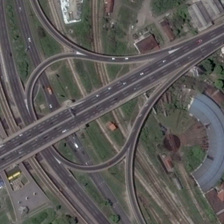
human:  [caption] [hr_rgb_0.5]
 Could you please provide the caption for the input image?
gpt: this wide straight flyover overpasses several roads with side roads connecting them .

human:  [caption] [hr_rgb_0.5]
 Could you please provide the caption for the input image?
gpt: there is a viaduct with a drop shaped loop lying over several roads and railways among trees .

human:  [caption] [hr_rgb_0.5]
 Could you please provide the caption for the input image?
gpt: several buildings and many green plants are near a viaduct .

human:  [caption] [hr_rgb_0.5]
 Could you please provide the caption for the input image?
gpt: there is a viaduct with a drop shaped loop lying over several roads and railways among trees .

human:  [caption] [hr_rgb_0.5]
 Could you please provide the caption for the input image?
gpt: a bud shaped viaduct is next to a blue factory building which is in the shape of arc .